Question: I'm trying to add one object to database table using this code, in my console application:
'''
using (var context = new Database1Entities())
{
var number = new Numbers()
{
Num=15
};
context.Numbers.AddObject(number);
context.SaveChanges();
Console.WriteLine(number.Id);
Console.ReadLine();
}
'''
My model:

Connection string:
'''
<connectionStrings>
<add name="Database1Entities" connectionString="metadata=res://*/Model1.csdl|res://*/Model1.ssdl|res://*/Model1.msl;provider=System.Data.SqlClient;provider connection string=&quot;data source=.\SQLEXPRESS;attachdbfilename=|DataDirectory|\Database1.mdf;integrated security=True;user instance=True;multipleactiveresultsets=True;App=EntityFramework;MultipleActiveResultSets=True&quot;" providerName="System.Data.EntityClient" />
</connectionStrings>
'''
packages.config:
'''
<packages>
<package id="EntityFramework" version="6.1.0" targetFramework="net40-Client" />
</packages>
'''
but it does not add any thing to database and whenever it runs, it returns '1' as 'Id' of stored 'Number'.
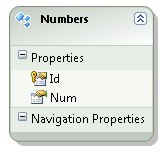
Answer: As said:
: I should say that always changes which program do on file was on file that automatically copied to folder; so when I check my file that is reachable in Visual Studio, it does not have any changes affected by application.